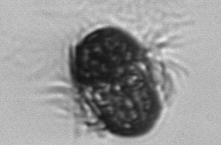
Label: Mesodinium